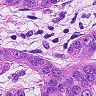
Metastatic tissue present: yes